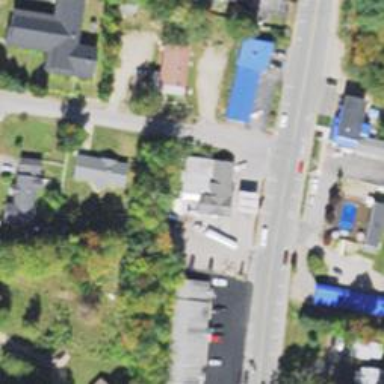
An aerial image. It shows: Convenience shop.